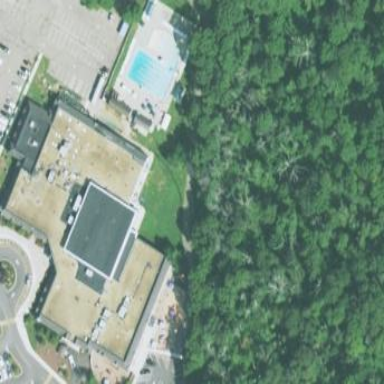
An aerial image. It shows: Sports centre building.